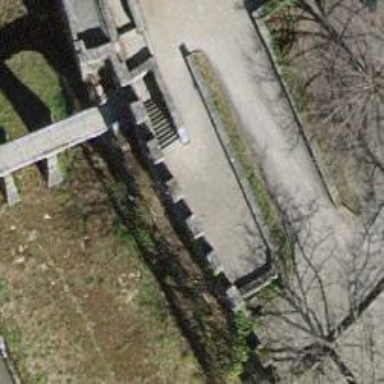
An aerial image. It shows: Flight of steps with sett surface.